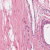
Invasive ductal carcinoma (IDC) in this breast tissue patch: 0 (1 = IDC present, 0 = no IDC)